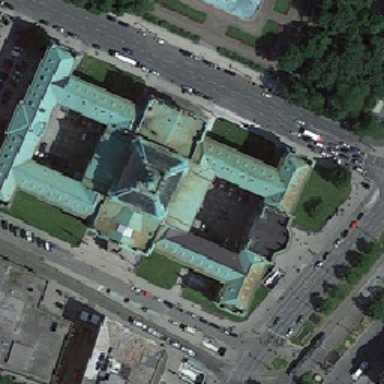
The blue church is surrounded by three roads full of parked cars .